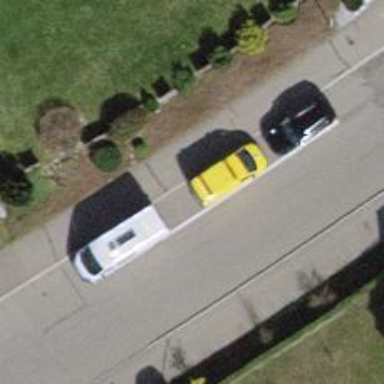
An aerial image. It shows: Parking lane for vehicles.